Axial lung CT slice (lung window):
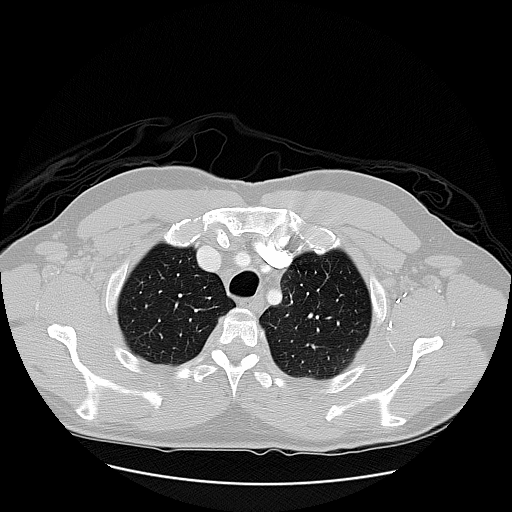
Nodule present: no